Question: Here is my scenario. My app downloads files from the internet and saves it into the users ExternalStorageDirectory . I would like to make my options menu button to work as a shortcut button to go to the downloaded files in 'ExternalStorageDirectory'. Can anyone show me how it is done? Below are small parts of my codes.
I would like my options menu button to 'onclick' and it goes to Absolute Path of my files. So users do not need to manually exit the app, and find it in the external directory.
'''
File sdCard = Environment.getExternalStorageDirectory();
File dir = new File (sdCard.getAbsolutePath() + "/Pictures/Screenshots");
@Override
public boolean onMenuItemSelected(int featureId, MenuItem item) {
switch (item.getItemId()) {
case R.id.select_text:
SelectText();
return true;
case R.id.show_downloads:
Intent i = new Intent();
i.setAction(Environment.getRootDirectory);
startActivity(i); //<<-- Here !!
return true;
}
return super.onMenuItemSelected(featureId, item);
}
'''
I want my options menu button to go here.

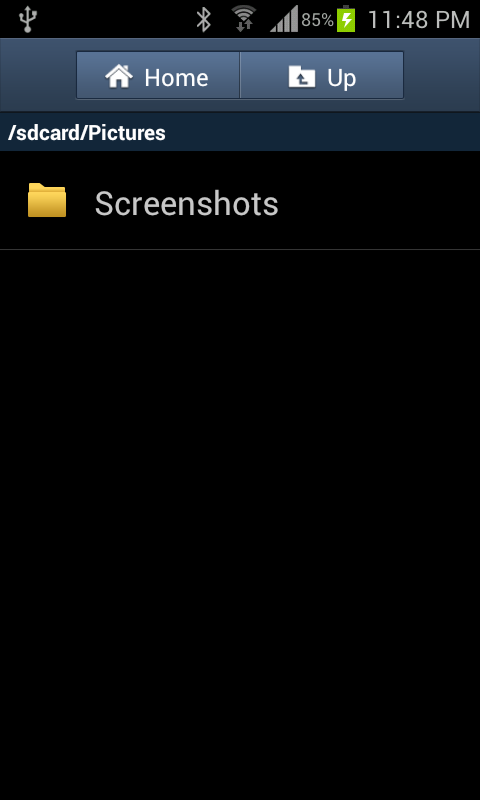
Answer: Typically in android you'd have an 'Intent' 'action' to popup an activity (or show show an activity chooser list) which can deal with that particular action. I had searched for such a solution some time back, but couldn't find an 'Intent' which could simply open a file viewer to a particular path; you have the 'action' 'ACTION_GET_CONTENT' which can open the file browser, but as soon as the user clicks on a file, it returns to our activity.
So the solution I could think of was, get the list of files from your desired directory, and display it in your own application as, perhaps a 'ListView'. Once the user clicks on an item, we can then continue to display the item with the 'ACTION_VIEW'.
The reason I think android doesn't have such an option is, android doesn't have a default file viewer; one cannot be sure if there exists an application to view files in any given android phone. This is another reason why you should have the file viewer inside your application itself.